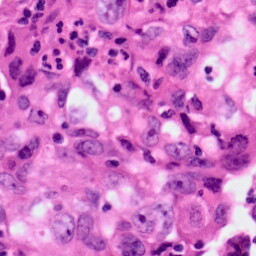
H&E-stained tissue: Lung